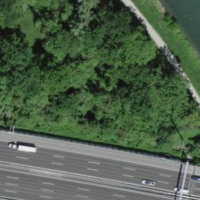
EUNIS habitat code: 57
Species observed at this site:
Lysimachia vulgaris